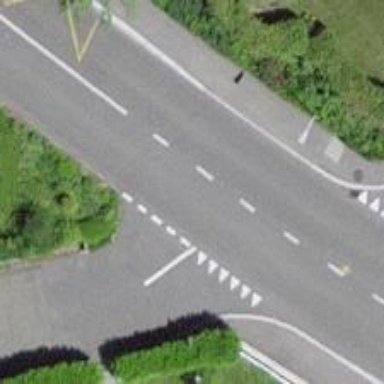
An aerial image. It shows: Road with "give way" sign.